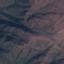
Land use / land cover: HerbaceousVegetation